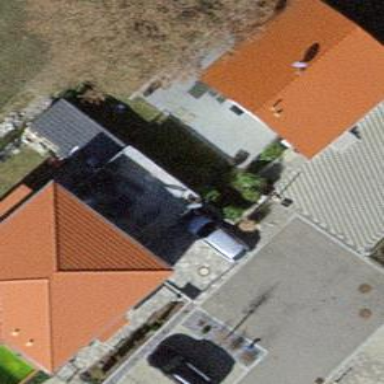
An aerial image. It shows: Carport building.